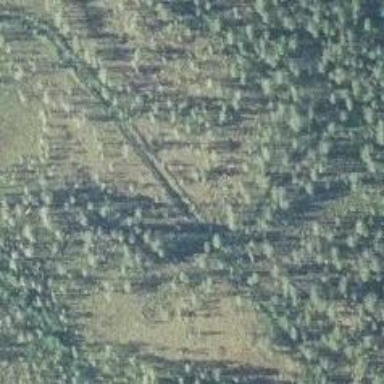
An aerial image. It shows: Forest area.